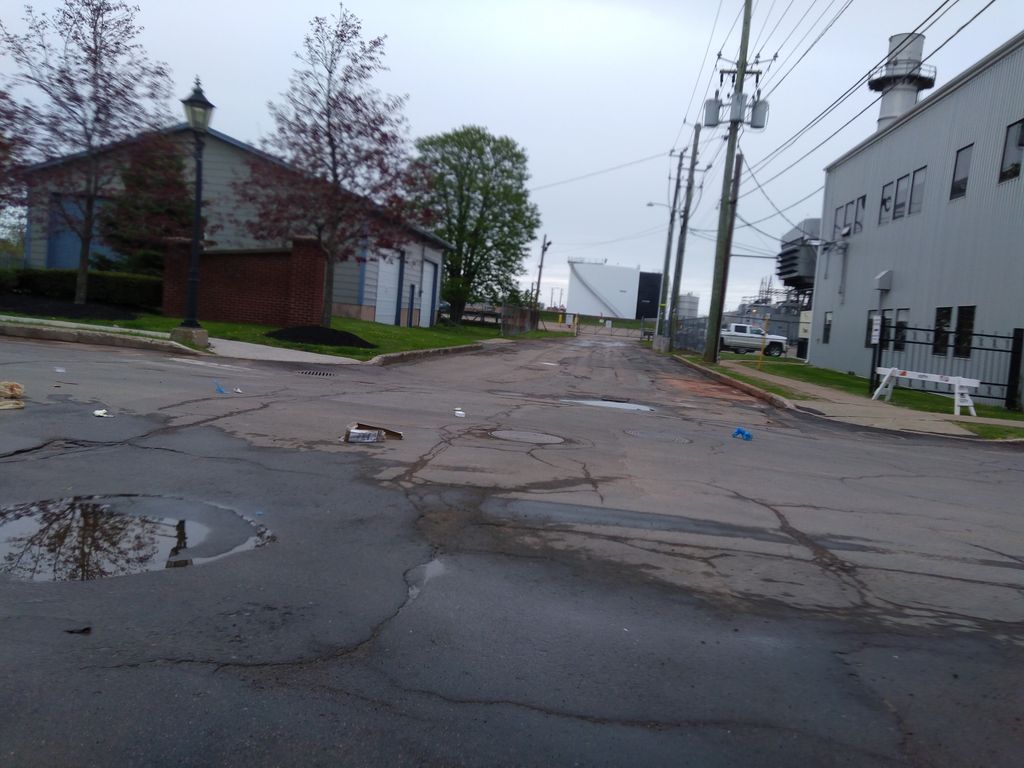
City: charlottetown